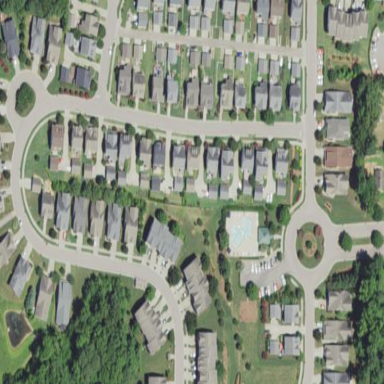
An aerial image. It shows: Residential neighbourhood.